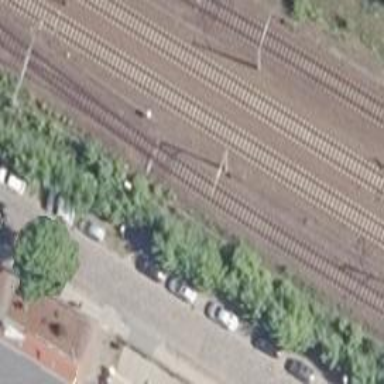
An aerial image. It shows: Rail yard with electrified contact lines for the trains.